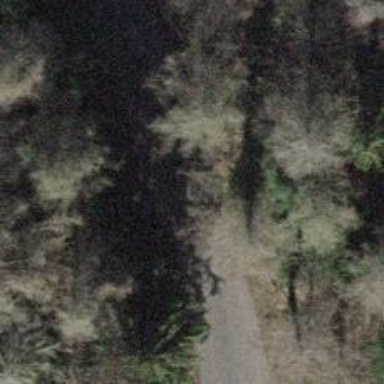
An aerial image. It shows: Unclassified road.